Question: I would like to create an image that consists of 128x128 pixles in two colors (e.g. orange and blue) using javascript. The pixels should be arranged randomly and I would like to be able to vary the proportion of the two colors (e.g. state sth like "0.4 orange" to get a 40% orange and 60% blue pixels).
It should look somewhat like this:

I have found a script here to create a canvas with random pixels colors and modified it to give me only orange ones. What I am basically struggeling with is to create the "if statement" that assigns the color values to the pixels. I though about creating an array with propotion_orange*128*128 unique elements randomly drawn between 1 and 128*128. and then for each pixel value check if its in that array and if yes assign orange to it else blue. Being completely new to JS i am having troubles creating such an array. I hope i was able to state my problem in an understandable fashion...
that's the script i had found for random pixel colors that i modified to give me only orange:
'''
var canvas = document.createElement('canvas');
canvas.width = canvas.height = 128;
var ctx = canvas.getContext('2d');
var imgData = ctx.getImageData(0, 0, canvas.width, canvas.height);
for (var i = 0; i < imgData.data.length; i += 4) {
imgData.data[i] = 255; // red
imgData.data[i + 1] = 128; // green
imgData.data[i + 2] = 0; // blue
imgData.data[i + 3] = 255; // alpha
}
ctx.putImageData(imgData, 0, 0);
document.body.appendChild(canvas);
'''
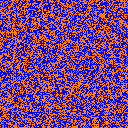
Answer: ## Shuffle in place
Some answers suggest using the Fisher Yates algorithm to create the random distribution of pixels, which is by far the best way to get a random and even distribution of a fixed set of values (pixels in this case)
However both answers have created very poor implementations that duplicate pixels (Using more RAM than needed and thus extra CPU cycles) and both handle pixels per channel rather than as discreet items (chewing more CPU cycles)
Use the image data you get from 'ctx.getImageData' to hold the array to shuffle. it also provides a convenient way to convert from a CSS color value to pixel data.
## Shuffle existing image
The following shuffle function will mix any canvas keeping all colors. Using a 32bit typed array you can move a complete pixel in one operation.
'''
function shuffleCanvas(ctx) {
const imgData = ctx.getImageData(0, 0, ctx.canvas.width, ctx.canvas.height);
const p32 = new Uint32Array(imgData.data.buffer); // get 32 bit pixel data
var i = p32.length, idx;
while (i--) {
const b = p32[i];
p32[i] = p32[idx = Math.random() * (i + 1) | 0];
p32[idx] = b;
}
ctx.putImageData(imgData, 0, 0); // put shuffled pixels back to canvas
}
'''
## Demo
This demo adds some functionality. The function 'fillRatioAndShffle' draws 1 pixel to the canvas for each color and then uses the pixel data as Uint32 to set the color ratio and the shuffles the pixel array using a standard shuffle algorithm (Fisher Yates)
Use slider to change color ratio.
'''
const ctx = canvas.getContext("2d");
var currentRatio;
fillRatioAndShffle(ctx, "black", "red", 0.4);
ratioSlide.addEventListener("input", () => {
const ratio = ratioSlide.value / 100;
if (ratio !== currentRatio) { fillRatioAndShffle(ctx, "black", "red", ratio) }
});
function fillRatioAndShffle(ctx, colA, colB, ratio) {
currentRatio = ratio;
ctx.fillStyle = colA;
ctx.fillRect(0, 0, 1, 1);
ctx.fillStyle = colB;
ctx.fillRect(1, 0, 1, 1);
const imgData = ctx.getImageData(0, 0, ctx.canvas.width, ctx.canvas.height);
const p32 = new Uint32Array(imgData.data.buffer); // get 32 bit pixel data
const pA = p32[0], pB = p32[1]; // get colors
const pixelsA = p32.length * ratio | 0;
p32.fill(pA, 0, pixelsA);
p32.fill(pB, pixelsA);
!(ratio === 0 || ratio === 1) && shuffle(p32);
ctx.putImageData(imgData, 0, 0);
}
function shuffle(p32) {
var i = p32.length, idx, t;
while (i--) {
t = p32[i];
p32[i] = p32[idx = Math.random() * (i + 1) | 0];
p32[idx] = t;
}
}
'''
'''
<canvas id="canvas" width="128" height="128"></canvas>
<input id="ratioSlide" type="range" min="0" max="100" value="40" />
'''
## Ternary ? rather than if
No human is ever going to notice if the mix is a little over or a little under. The much better method is to mix by odds (if random value is below a fixed odds).
For two values a ternary is the most elegant solution
'''
pixel32[i] = Math.random() < 0.4 ? 0xFF0000FF : 0xFFFF0000;
'''
See Alnitak <URL> or an alternative demo variant of the same approach in the next snippet.
'''
const ctx = canvas.getContext("2d");
var currentRatio;
const cA = 0xFF000000, cB = 0xFF00FFFF; // black and yellow
fillRatioAndShffle(ctx, cA, cB, 0.4);
ratioSlide.addEventListener("input", () => {
const ratio = ratioSlide.value / 100;
if (ratio !== currentRatio) { fillRatioAndShffle(ctx, cA, cB, ratio) }
currentRatio = ratio;
});
function fillRatioAndShffle(ctx, cA, cB, ratio) {
const imgData = ctx.getImageData(0, 0, ctx.canvas.width, ctx.canvas.height);
const p32 = new Uint32Array(imgData.data.buffer); // get 32 bit pixel data
var i = p32.length;
while (i--) { p32[i] = Math.random() < ratio ? cA : cB }
ctx.putImageData(imgData, 0, 0);
}
'''
'''
<canvas id="canvas" width="128" height="128"></canvas>
<input id="ratioSlide" type="range" min="0" max="100" value="40" />
'''